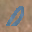
Label: 0